Question: I am building a pretty combobox with checkboxes and conditional entries. Everything works out alright, except for two features that I cannot figure out how to implement.
1) I would like to move the label inside the combobox, make it shift the values to the right, and appear in a slightly gray color.
2) I would like the value to ignore certain entries (group headers) selected. Those entries are there for functionality only - to select/unselect groups of other entries.
The entire project is in the zip file. You don't need a server, it's a client base app. Just download the archive, unpack, and launch app.html in your browser.
<URL>
And here's a snapshot of what I would like to achieve.

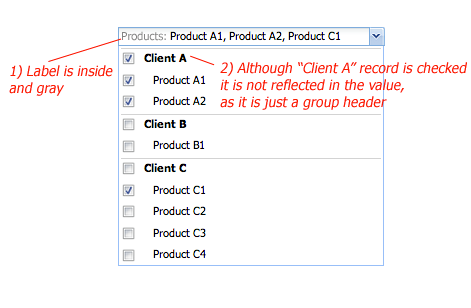
Answer: Regarding your second issue, the best way I see is to override combobox 'onListSelectionChange' to filter the values you don't want:
'''
onListSelectionChange: function(list, selectedRecords) {
//Add the following line
selectedRecords = Ext.Array.filter(selectedRecords, function(rec){
return rec.data.parent!=0;
});
//Original code unchanged from here
var me = this,
isMulti = me.multiSelect,
hasRecords = selectedRecords.length > 0;
// Only react to selection if it is not called from setValue, and if our list is
// expanded (ignores changes to the selection model triggered elsewhere)
if (!me.ignoreSelection && me.isExpanded) {
if (!isMulti) {
Ext.defer(me.collapse, 1, me);
}
/*
* Only set the value here if we're in multi selection mode or we have
* a selection. Otherwise setValue will be called with an empty value
* which will cause the change event to fire twice.
*/
if (isMulti || hasRecords) {
me.setValue(selectedRecords, false);
}
if (hasRecords) {
me.fireEvent('select', me, selectedRecords);
}
me.inputEl.focus();
}
},
'''
And change your 'onBoundlistItemClick' to only select and deselect items in the 'boundlist' not to 'setValue' of the combo:
'''
onBoundlistItemClick: function(dataview, record, item, index, e, eOpts) {
var chk = item.className.toString().indexOf('x-boundlist-selected') == -1;
if ( ! record.data.parent) {
var d = dataview.dataSource.data.items;
for (var i in d) {
var s = d[i].data;
if (s.parent == record.data.id) {
if (chk) { // select
dataview.getSelectionModel().select(d[i],true);
} else { // deselect
dataview.getSelectionModel().deselect(d[i]);
}
}
}
}
},
'''
Regarding your first issue, it is easy to add the label using the displayTpl config option. But this will only add the text you need, without any style (grey color, etc). The combo is using a text input, which does not accept html tags. If you don't need the user to type text, than you may want to change the combo basic behavior and use another element instead of the text input.